Question: I have a rather complicated Binding situation. I have a solution that I created in windows forms for this back in VS2005, but now I am recreating the control using wpf, but I am not doing it in exactly the same way I had done it before.
I have a listbox control that has the following DataTemplate:
'''
<DataTemplate>
<Border CornerRadius="5" BorderBrush="Black" BorderThickness="1">
<StackPanel>
<TextBlock x:Name="TaxonomyCode" Margin="2" FontWeight="Bold"
FontSize="12">
<TextBlock.Text>
<MultiBinding StringFormat="{}{0}{1}{2}X">
<Binding Path="TaxonomyTypeID" />
<Binding Path="TaxonomyClassificationID" />
<Binding Path="TaxonomySpecializationID" />
</MultiBinding>
</TextBlock.Text>
</TextBlock>
<TextBlock Margin="2"
Text="{Binding ElementName=TaxonomyCode,Path=Text,Converter={StaticResource TaxonomyCodeToDescriptionConverter}}" />
</StackPanel>
</Border>
</DataTemplate>
'''
Below that I have 3 listboxes that list the actual Taxonomy Hierarchies using properties on my ViewModel...
'''
<ListBox
Grid.Column="0" Grid.Row="1"
ItemsSource="{Binding TaxonomyTypeLUT}"
DisplayMemberPath="IDDescription"
SelectedItem="{Binding Path=SelectedTaxonomyType}" />
<ListBox
Grid.Column="1" Grid.Row="1"
ItemsSource="{Binding SelectedTaxonomyType.TaxonomyClassifications}"
DisplayMemberPath="IDDescription"
SelectedItem="{Binding Path=SelectedTaxonomyClassification}" />
<ListBox
Grid.Column="2" Grid.Row="1"
ItemsSource="{Binding SelectedTaxonomyClassification.TaxonomySpecializations}"
DisplayMemberPath="IDDescription"
SelectedItem="{Binding SelectedTaxonomySpecializations}" />
'''
The actual datatbase binding is kindof complex as well. With multiple keys for each table in the hierarchy because each table can contain the same key that belongs to different parents... for example
taxonomy code : 207R00000X which breaks down to: 20 7R 00000 translates to: Allopathic,internal medicine,internal medicine
taxonomy code : 208M00000X which breaks down to: 20 8M 00000 translates to: allopathic, hospitalist, hospitalist
Each of those break downs is the keyfield in its own table.

Here is the design of my tables.
I am trying to have my lower control change each child as a new selection is made. I have that working. Now though when I select the top list, I want the bottom lists to reflect the Taxonomy of the selected item. I can get that done too by binding One-Way.
If I don't bind oneway I get this ErrorMessage:"The property 'TaxonomySpecializationID' is part of the object's key information and cannot be modified."
Ideally what I want to be able to do, is change the taxonomy of the selected DoctorTaxonomy using the listboxes. Maybe it just won't work...
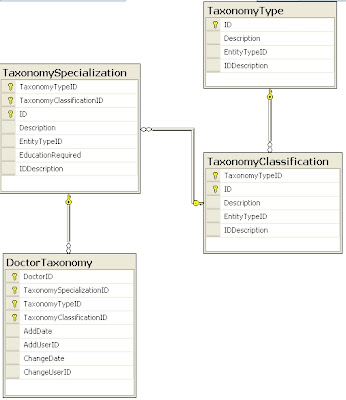
Answer: The way I got around this was to create a new item with then needed value, Delete the original value from the collection, and insert the new item.